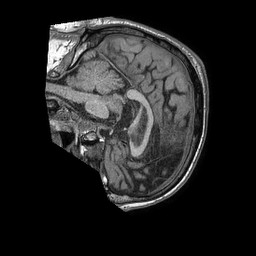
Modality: T1w
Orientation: sagittal
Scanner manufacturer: philips
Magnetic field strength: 1.5 T
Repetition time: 0.007564 s
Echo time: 0.003441 s